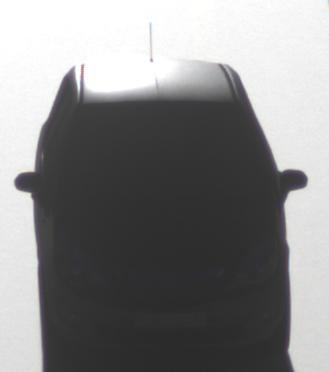
Make: Opel
Model: Meriva 1.4
Detailed model: Meriva (B)
Model produced from: 2010/05
Model produced until: 2013/11
Doors: 5
Color: black
Road condition: dry road
Daytime: sunrise or sunset
Contrast: high contrast